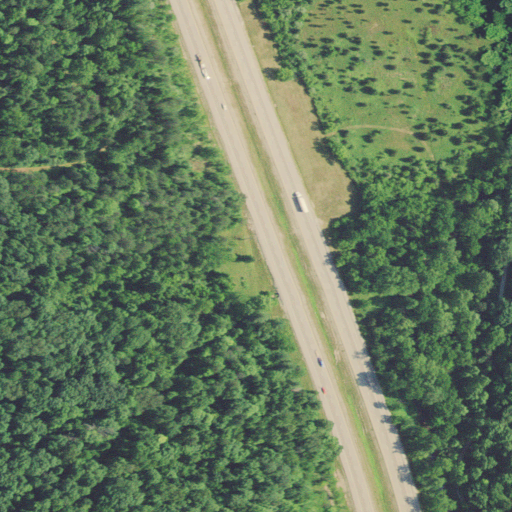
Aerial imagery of valley in West Virginia named Hog Hollow containing deciduous forest, mixed forest, low intensity development, pasture, medium intensity development, and open development